Question: I am quite new to VBA and I want to select a block of cells in an excel spreadsheet, for example, I have a block of data, and I only want to select the region wrapped in blue. Can someone advise me on how to do this? I looked into range and selection but couldn't find any good solutions. Thanks in advance.
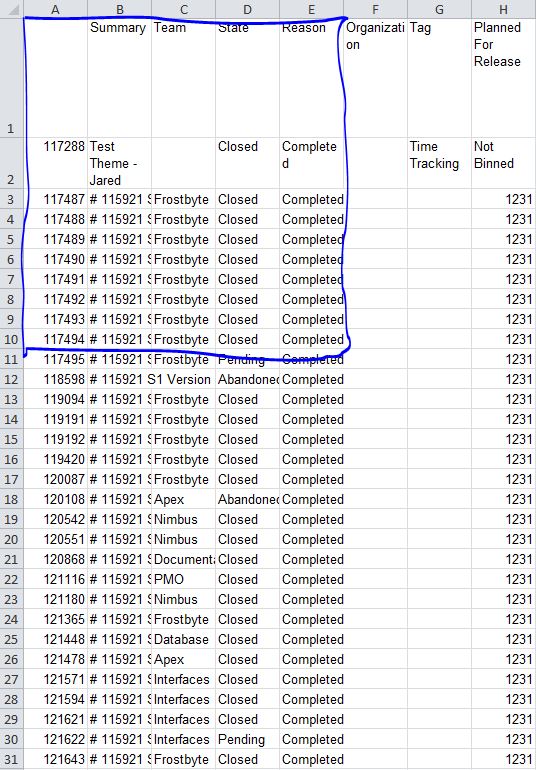
Answer: Any condition on selecting those range. . ?
Use the select range code below.
'Sheets("Sheetname").Activate'
'ActiveSheet.range("A1:E10").Select'